Question: Hey there stackoverflow
I am trying to center those images. I tried everything I found about vertical centering in bootstrap.
<URL>
Here you can see my sourcecode. If I remove the lines on "div" and "html" in the CSS stylesheet (height: 100%;), the images seems centered, but the whole page is stacked together. How can I center those images, and keep the "fullscreen" layout?
'''
html,
body {
height: 100%;
/* If I remove this line, it works, but its no more fullscreen */
width: 100%;
margin: 0;
}
div {
height: 100%;
/* If I remove this line, it works, but its no more fullscreen */
/*width: 100%; */
margin: 0;
}
.header {
height: 10% !important;
}
.content {
height: 80% !important;
}
.footer {
height: 10% !important;
}
'''
'''
<div class="container-fluid">
<div class="row header text-center align-items-center align-middle">
<div class="col-xl-2 col-lg-2 col-md-2 col-sm-3 col-3" style="background-color:lavender;">.col-lg-2</div>
<div class="col-xl-8 col-lg-8 col-md-8 col-sm-6 col-6" style="background-color:lavenderblush;">.col-lg-8</div>
<div class="col-xl-2 col-lg-2 col-md-2 col-sm-3 col-3" style="background-color:lavender;">.col-lg-2</div>
</div>
<div class="row content text-center align-items-center align-middle">
<div class="col-xl-1 col-lg-1 col-md-1 col-sm-1 col-1" style="background-color:lavender;">.col-lg-1</div>
<div class="align-items-center align-middle col-xl-10 col-lg-10 col-md-10 col-sm-10 col-10" style="background-color:blue;">.col-lg-10<img src="test2.png" class="align-items-center align-middle img-fluid rounded mx-auto" alt="Responsive image"><img src="test2.png" class="img-fluid mx-auto" alt="Responsive image"><img src="test2.png" class="img-fluid mx-auto" alt="Responsive image"></div>
<div class="col-xl-1 col-lg-1 col-md-1 col-sm-1 col-1" style="background-color:lavender;">.col-lg-1</div>
</div>
<div class="row footer text-center">
<div class="col-xl-2 col-lg-2 col-md-2 col-sm-3 col-3" style="background-color:lavender;">.col-lg-2</div>
<div class="col-xl-8 col-lg-8 col-md-8 col-sm-6 col-6" style="background-color:lavenderblush;">.col-lg-8</div>
<div class="col-xl-2 col-lg-2 col-md-2 col-sm-3 col-3" style="background-color:lavender;">.col-lg-2</div>
</div>
</div>
'''
At the end it should look like this:

Thanks for your help and greetings,
Tine
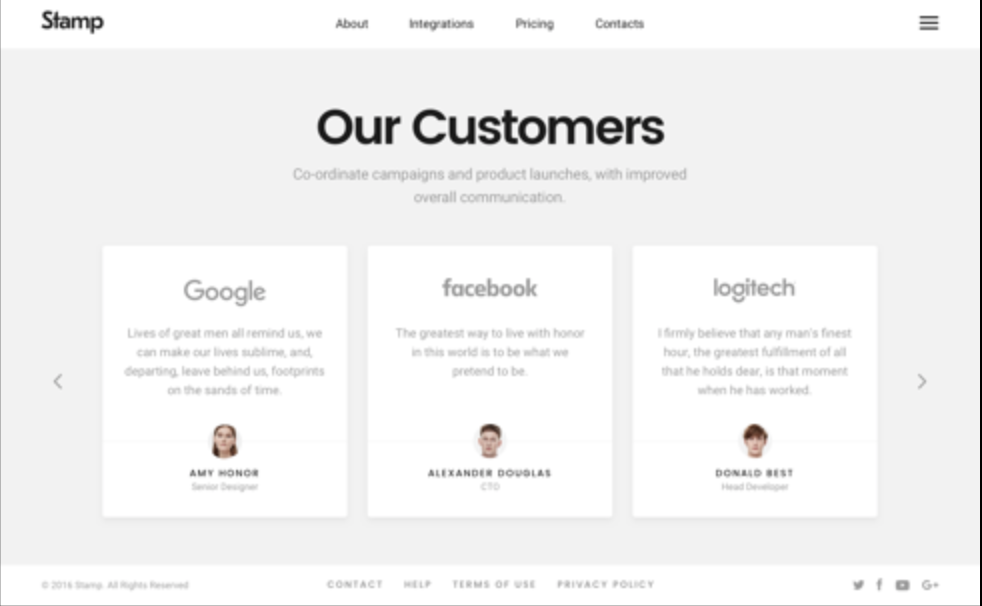
Answer: Add 'd-flex justify-content-center' to the container having 3 images
'''
html,
body {
height: 100%;
width: 100%;
/* If I remove this line, it works, but its no more fullscreen */
margin: 0;
}
div {
height: 100%;
/*width: 100%; */
margin: 0;
}
.header {
height: 10% !important;
}
.content {
height: 80% !important;
}
.footer {
height: 10% !important;
}
'''
'''
<!--
Bootstrap docs: https://getbootstrap.com/docs
-->
<link rel="stylesheet" type="text/css" href="//stackpath.bootstrapcdn.com/bootstrap/4.1.0/css/bootstrap.min.css">
<div class="container-fluid">
<div class="row header text-center align-items-center align-middle">
<div class="col-xl-2 col-lg-2 col-md-2 col-sm-3 col-3" style="background-color:lavender;">.col-lg-2</div>
<div class="col-xl-8 col-lg-8 col-md-8 col-sm-6 col-6" style="background-color:lavenderblush;">.col-lg-8</div>
<div class="col-xl-2 col-lg-2 col-md-2 col-sm-3 col-3" style="background-color:lavender;">.col-lg-2</div>
</div>
<div class="row content text-center align-items-center align-middle">
<div class="col-xl-1 col-lg-1 col-md-1 col-sm-1 col-1" style="background-color:lavender;">.col-lg-1</div>
<div class="align-items-center align-middle col-xl-10 col-lg-10 col-md-10 col-sm-10 col-10 d-flex justify-content-center" style="background-color:blue;">.col-lg-10<img src="data:image/svg+xml;charset=UTF-8,%3Csvg%20width%3D%22200%22%20height%3D%22200%22%20xmlns%3D%22http%3A%2F%2Fwww.w3.org%2F2000%2Fsvg%22%20viewBox%3D%220%200%20200%20200%22%20preserveAspectRatio%3D%22none%22%3E%3Cdefs%3E%3Cstyle%20type%3D%22text%2Fcss%22%3E%23holder_1644a81b938%20text%20%7B%20fill%3Argba(255%2C255%2C255%2C.75)%3Bfont-weight%3Anormal%3Bfont-family%3AHelvetica%2C%20monospace%3Bfont-size%3A10pt%20%7D%20%3C%2Fstyle%3E%3C%2Fdefs%3E%3Cg%20id%3D%22holder_1644a81b938%22%3E%3Crect%20width%3D%22200%22%20height%3D%22200%22%20fill%3D%22%23777%22%3E%3C%2Frect%3E%3Cg%3E%3Ctext%20x%3D%2274.09375%22%20y%3D%<PHONE>%22%3E200x200%3C%2Ftext%3E%3C%2Fg%3E%3C%2Fg%3E%3C%2Fsvg%3E"
class="align-items-center align-middle img-fluid rounded mx-auto" alt="Responsive image"><img src="data:image/svg+xml;charset=UTF-8,%3Csvg%20width%3D%22200%22%20height%3D%22200%22%20xmlns%3D%22http%3A%2F%2Fwww.w3.org%2F2000%2Fsvg%22%20viewBox%3D%220%200%20200%20200%22%20preserveAspectRatio%3D%22none%22%3E%3Cdefs%3E%3Cstyle%20type%3D%22text%2Fcss%22%3E%23holder_1644a81b938%20text%20%7B%20fill%3Argba(255%2C255%2C255%2C.75)%3Bfont-weight%3Anormal%3Bfont-family%3AHelvetica%2C%20monospace%3Bfont-size%3A10pt%20%7D%20%3C%2Fstyle%3E%3C%2Fdefs%3E%3Cg%20id%3D%22holder_1644a81b938%22%3E%3Crect%20width%3D%22200%22%20height%3D%22200%22%20fill%3D%22%23777%22%3E%3C%2Frect%3E%3Cg%3E%3Ctext%20x%3D%2274.09375%22%20y%3D%<PHONE>%22%3E200x200%3C%2Ftext%3E%3C%2Fg%3E%3C%2Fg%3E%3C%2Fsvg%3E"
class="img-fluid mx-auto" alt="Responsive image"><img src="data:image/svg+xml;charset=UTF-8,%3Csvg%20width%3D%22200%22%20height%3D%22200%22%20xmlns%3D%22http%3A%2F%2Fwww.w3.org%2F2000%2Fsvg%22%20viewBox%3D%220%200%20200%20200%22%20preserveAspectRatio%3D%22none%22%3E%3Cdefs%3E%3Cstyle%20type%3D%22text%2Fcss%22%3E%23holder_1644a81b938%20text%20%7B%20fill%3Argba(255%2C255%2C255%2C.75)%3Bfont-weight%3Anormal%3Bfont-family%3AHelvetica%2C%20monospace%3Bfont-size%3A10pt%20%7D%20%3C%2Fstyle%3E%3C%2Fdefs%3E%3Cg%20id%3D%22holder_1644a81b938%22%3E%3Crect%20width%3D%22200%22%20height%3D%22200%22%20fill%3D%22%23777%22%3E%3C%2Frect%3E%3Cg%3E%3Ctext%20x%3D%2274.09375%22%20y%3D%<PHONE>%22%3E200x200%3C%2Ftext%3E%3C%2Fg%3E%3C%2Fg%3E%3C%2Fsvg%3E"
class="img-fluid mx-auto" alt="Responsive image"></div>
<div class="col-xl-1 col-lg-1 col-md-1 col-sm-1 col-1" style="background-color:lavender;">.col-lg-1</div>
</div>
<div class="row footer text-center">
<div class="col-xl-2 col-lg-2 col-md-2 col-sm-3 col-3" style="background-color:lavender;">.col-lg-2</div>
<div class="col-xl-8 col-lg-8 col-md-8 col-sm-6 col-6" style="background-color:lavenderblush;">.col-lg-8</div>
<div class="col-xl-2 col-lg-2 col-md-2 col-sm-3 col-3" style="background-color:lavender;">.col-lg-2<img src="test3.png" class="img-fluid rounded mx-auto" alt="Responsive image"></div>
</div>
</div>
'''